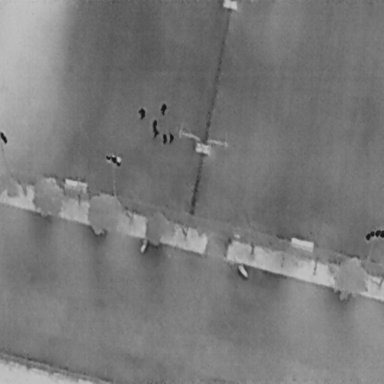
There are six People in the infrared image.